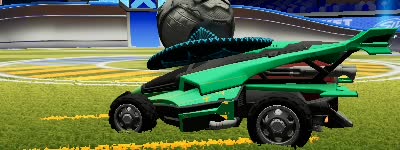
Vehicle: aftershock